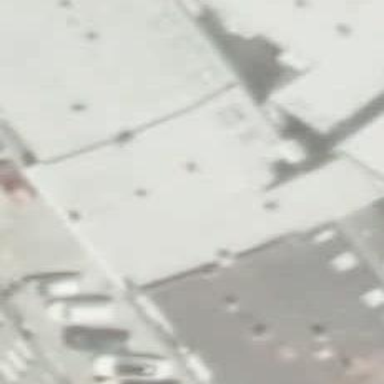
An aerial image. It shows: Part of building.